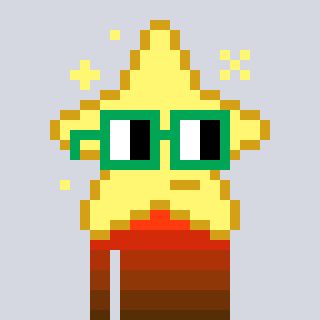
a pixel art character with square green glasses, a star-shaped head and a orange-colored body on a cool background